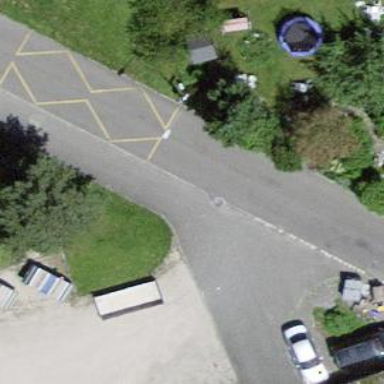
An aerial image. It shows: Public transport stop position.